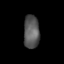
Tissue: skin
Cell type: Epithelial cells
Senescence score: 0.7161
Nuclear area (px): 510
Mean DAPI intensity: 88.376